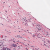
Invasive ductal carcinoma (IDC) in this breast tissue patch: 0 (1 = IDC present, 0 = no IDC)